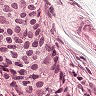
Metastatic tissue present: yes